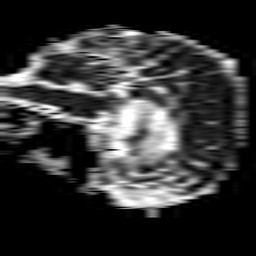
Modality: ADC
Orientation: sagittal
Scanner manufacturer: philips
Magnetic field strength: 1.5 T
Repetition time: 3.504 s
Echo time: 0.07078 s